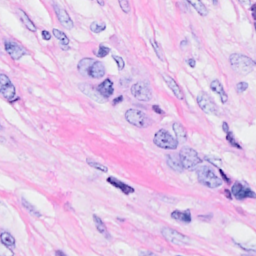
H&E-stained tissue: Breast